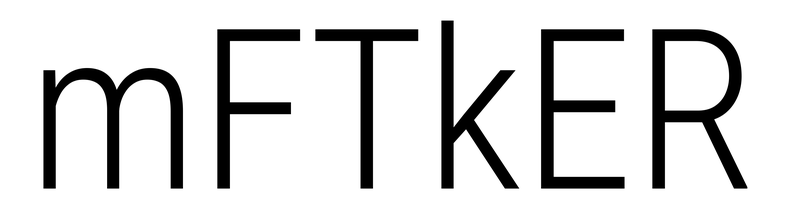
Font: Roboto_Condensed_Light